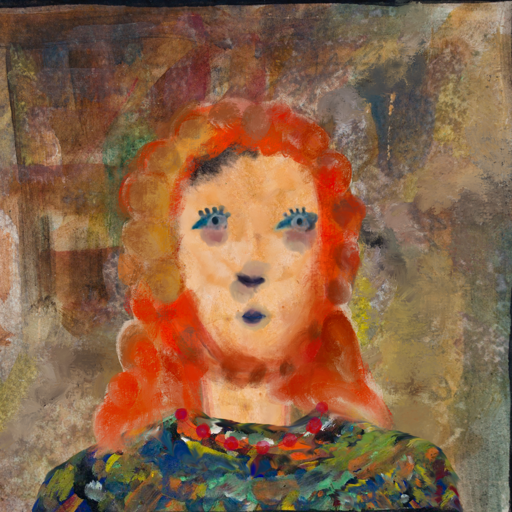
Background: Mosgoul, Head And Neck Front: Childish, Face Front: Hill_Girl, Bust: An_Impression, Hair Front: Rupkatha, Head Accessory: Blank, Second Necklace: Blank, Necklace: Irani_3, Baby: Blank